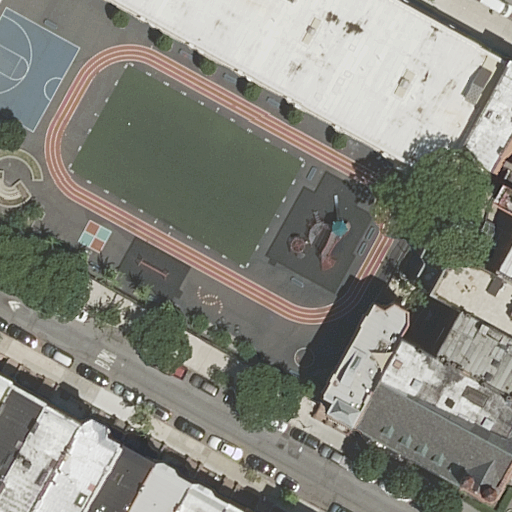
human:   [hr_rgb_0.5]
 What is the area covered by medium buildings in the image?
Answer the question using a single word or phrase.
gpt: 1437m2

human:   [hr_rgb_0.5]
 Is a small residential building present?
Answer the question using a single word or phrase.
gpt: yes

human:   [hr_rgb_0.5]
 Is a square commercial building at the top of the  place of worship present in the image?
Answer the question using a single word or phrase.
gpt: no

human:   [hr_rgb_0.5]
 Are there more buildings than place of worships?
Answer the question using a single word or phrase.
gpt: yes

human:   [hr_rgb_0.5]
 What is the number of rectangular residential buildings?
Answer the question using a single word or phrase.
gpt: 12

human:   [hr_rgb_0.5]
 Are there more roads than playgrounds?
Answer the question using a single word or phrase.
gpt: no

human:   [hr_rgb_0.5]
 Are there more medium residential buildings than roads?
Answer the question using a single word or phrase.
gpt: yes

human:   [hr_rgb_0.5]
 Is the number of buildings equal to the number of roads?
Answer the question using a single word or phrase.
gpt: no

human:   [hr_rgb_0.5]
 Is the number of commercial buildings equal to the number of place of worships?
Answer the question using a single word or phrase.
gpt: no

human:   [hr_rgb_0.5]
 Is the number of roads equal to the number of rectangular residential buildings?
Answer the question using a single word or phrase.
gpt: no

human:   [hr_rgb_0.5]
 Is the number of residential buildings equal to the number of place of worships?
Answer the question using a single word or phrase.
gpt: no

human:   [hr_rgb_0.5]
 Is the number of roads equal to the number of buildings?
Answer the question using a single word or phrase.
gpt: no

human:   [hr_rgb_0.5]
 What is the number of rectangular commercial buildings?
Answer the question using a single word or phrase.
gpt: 0

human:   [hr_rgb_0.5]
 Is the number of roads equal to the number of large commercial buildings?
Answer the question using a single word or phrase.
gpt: no

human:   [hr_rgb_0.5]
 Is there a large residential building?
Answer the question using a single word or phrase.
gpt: no

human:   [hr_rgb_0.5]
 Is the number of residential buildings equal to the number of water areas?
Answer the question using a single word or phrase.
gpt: no

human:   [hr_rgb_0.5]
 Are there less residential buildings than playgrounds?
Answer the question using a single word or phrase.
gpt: no

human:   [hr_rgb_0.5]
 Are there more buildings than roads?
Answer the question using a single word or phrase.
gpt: yes

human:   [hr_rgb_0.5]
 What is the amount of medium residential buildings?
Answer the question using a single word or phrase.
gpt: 9

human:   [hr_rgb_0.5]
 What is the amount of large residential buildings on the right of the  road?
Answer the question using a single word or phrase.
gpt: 0

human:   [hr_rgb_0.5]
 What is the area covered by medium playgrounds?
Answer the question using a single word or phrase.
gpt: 0m2

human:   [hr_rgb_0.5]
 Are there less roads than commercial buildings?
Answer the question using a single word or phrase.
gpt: no

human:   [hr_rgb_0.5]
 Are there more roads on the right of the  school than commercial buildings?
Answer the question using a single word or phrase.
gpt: no

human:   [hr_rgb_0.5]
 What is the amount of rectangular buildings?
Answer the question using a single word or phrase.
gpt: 14

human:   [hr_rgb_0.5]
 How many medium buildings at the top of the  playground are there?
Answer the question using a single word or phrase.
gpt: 0

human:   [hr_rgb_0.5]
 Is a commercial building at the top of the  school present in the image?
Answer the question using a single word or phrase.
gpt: no

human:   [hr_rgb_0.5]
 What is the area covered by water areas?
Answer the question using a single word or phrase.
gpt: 0m2

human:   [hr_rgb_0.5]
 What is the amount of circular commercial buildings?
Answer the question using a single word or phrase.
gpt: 0

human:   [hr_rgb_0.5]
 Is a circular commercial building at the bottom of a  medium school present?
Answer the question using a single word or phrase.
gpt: no

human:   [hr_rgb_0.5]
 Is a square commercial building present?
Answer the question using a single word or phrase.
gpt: no

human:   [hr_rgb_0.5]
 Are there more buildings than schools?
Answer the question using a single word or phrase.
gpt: yes

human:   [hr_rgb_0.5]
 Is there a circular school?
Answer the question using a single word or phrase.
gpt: no

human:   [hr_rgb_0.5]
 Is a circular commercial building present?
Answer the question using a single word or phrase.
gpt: no

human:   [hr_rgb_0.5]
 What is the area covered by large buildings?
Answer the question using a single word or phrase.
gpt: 1397m2

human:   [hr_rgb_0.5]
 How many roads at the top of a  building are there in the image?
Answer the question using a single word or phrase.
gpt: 0

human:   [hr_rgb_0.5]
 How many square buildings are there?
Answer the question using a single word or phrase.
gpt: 0